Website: home-depot
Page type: receipt
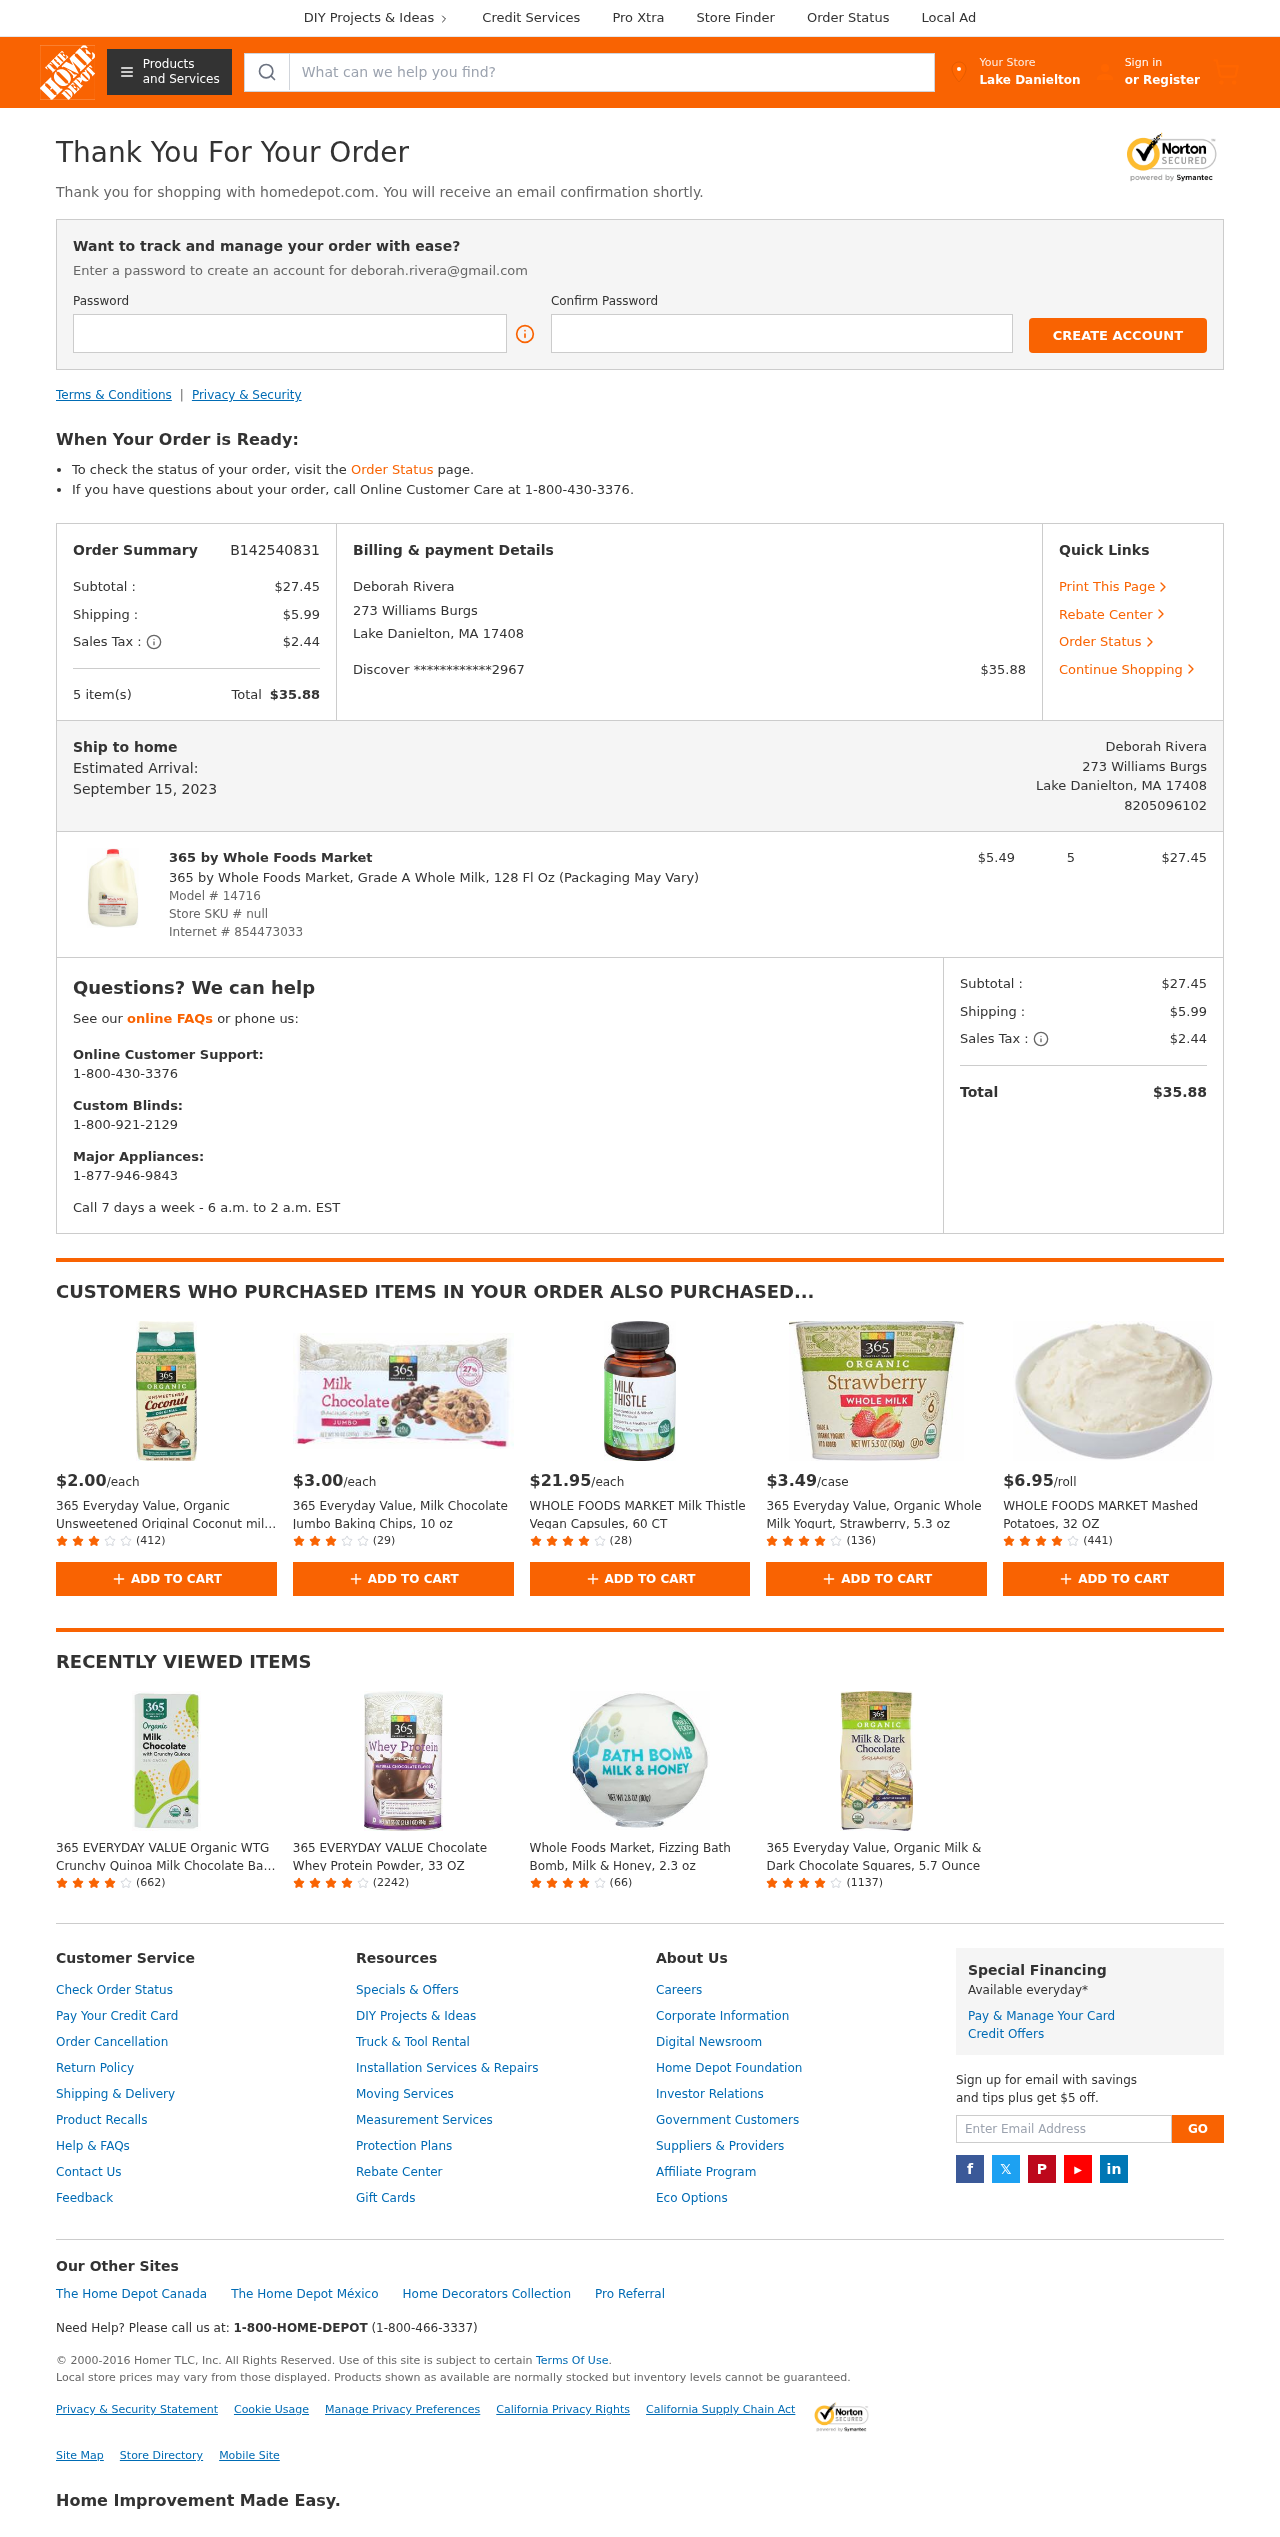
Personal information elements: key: PII_CARD_LAST4
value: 2967
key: PII_CARD_TYPE
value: Discover
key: PII_CITY
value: Lake Danielton
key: PII_EMAIL
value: deborah.rivera@gmail.com
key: PII_FULLNAME
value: Deborah Rivera
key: PII_PHONE
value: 8205096102
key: PII_STREET
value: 273 Williams Burgs
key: PII_CITY_STATE_ZIP
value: Lake Danielton, MA 17408
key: PII_FULLNAME2
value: Deborah Rivera
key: PII_POSTCODE
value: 17408
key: PII_STATE_ABBR
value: MA
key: PII_POSTCODE_FULL
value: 17408
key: PII_CITY_STATE
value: Lake Danielton, MA
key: PII_POSTCODE_NUMERIC
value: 17408
Product elements: key: PRODUCT1_BRAND
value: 365 by Whole Foods Market
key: PRODUCT1_NAME
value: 365 by Whole Foods Market, Grade A Whole Milk, 128 Fl Oz (Packaging May Vary)
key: PRODUCT1_PRICE
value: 5.49
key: PRODUCT1_QUANTITY
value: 5
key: PRODUCT2_PRICE
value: $2.00
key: PRODUCT2_NAME
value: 365 Everyday Value, Organic Unsweetened Original Coconut milk Beverage, 64 fl oz Casepack
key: PRODUCT2_NUM_RATINGS
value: (412)
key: PRODUCT3_PRICE
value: $3.00
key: PRODUCT3_NAME
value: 365 Everyday Value, Milk Chocolate Jumbo Baking Chips, 10 oz
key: PRODUCT3_NUM_RATINGS
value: (29)
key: PRODUCT4_PRICE
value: $21.95
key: PRODUCT4_NAME
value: WHOLE FOODS MARKET Milk Thistle Vegan Capsules, 60 CT
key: PRODUCT4_NUM_RATINGS
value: (28)
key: PRODUCT5_PRICE
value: $3.49
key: PRODUCT5_NAME
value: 365 Everyday Value, Organic Whole Milk Yogurt, Strawberry, 5.3 oz
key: PRODUCT5_NUM_RATINGS
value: (136)
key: PRODUCT6_PRICE
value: $6.95
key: PRODUCT6_NAME
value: WHOLE FOODS MARKET Mashed Potatoes, 32 OZ
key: PRODUCT6_NUM_RATINGS
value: (441)
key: PRODUCT7_NAME
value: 365 EVERYDAY VALUE Organic WTG Crunchy Quinoa Milk Chocolate Bar, 2.8 OZ
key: PRODUCT7_NUM_RATINGS
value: (662)
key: PRODUCT8_NAME
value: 365 EVERYDAY VALUE Chocolate Whey Protein Powder, 33 OZ
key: PRODUCT8_NUM_RATINGS
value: (2242)
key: PRODUCT9_NAME
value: Whole Foods Market, Fizzing Bath Bomb, Milk & Honey, 2.3 oz
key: PRODUCT9_NUM_RATINGS
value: (66)
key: PRODUCT10_NAME
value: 365 Everyday Value, Organic Milk & Dark Chocolate Squares, 5.7 Ounce
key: PRODUCT10_NUM_RATINGS
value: (1137)
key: PRODUCT_MODEL_NUMBER
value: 14716
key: PRODUCT_INTERNET_NUMBER
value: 854473033
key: PRODUCT1_LINE_TOTAL
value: $27.45
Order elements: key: ORDER_ID
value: B142540831
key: ORDER_SUBTOTAL
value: $27.45
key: ORDER_SHIPPING_COST
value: $5.99
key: ORDER_TAX
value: $2.44
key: ORDER_NUM_ITEMS
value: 5 item(s)
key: ORDER_TOTAL
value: $35.88
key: ORDER_DELIVERY_DATE
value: September 15, 2023
Search elements: key: HEADER_SEARCH
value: What can we help you find?
Other elements: key: STORE_SKU
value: null